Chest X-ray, PA view. Patient: 22 years old, sex M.
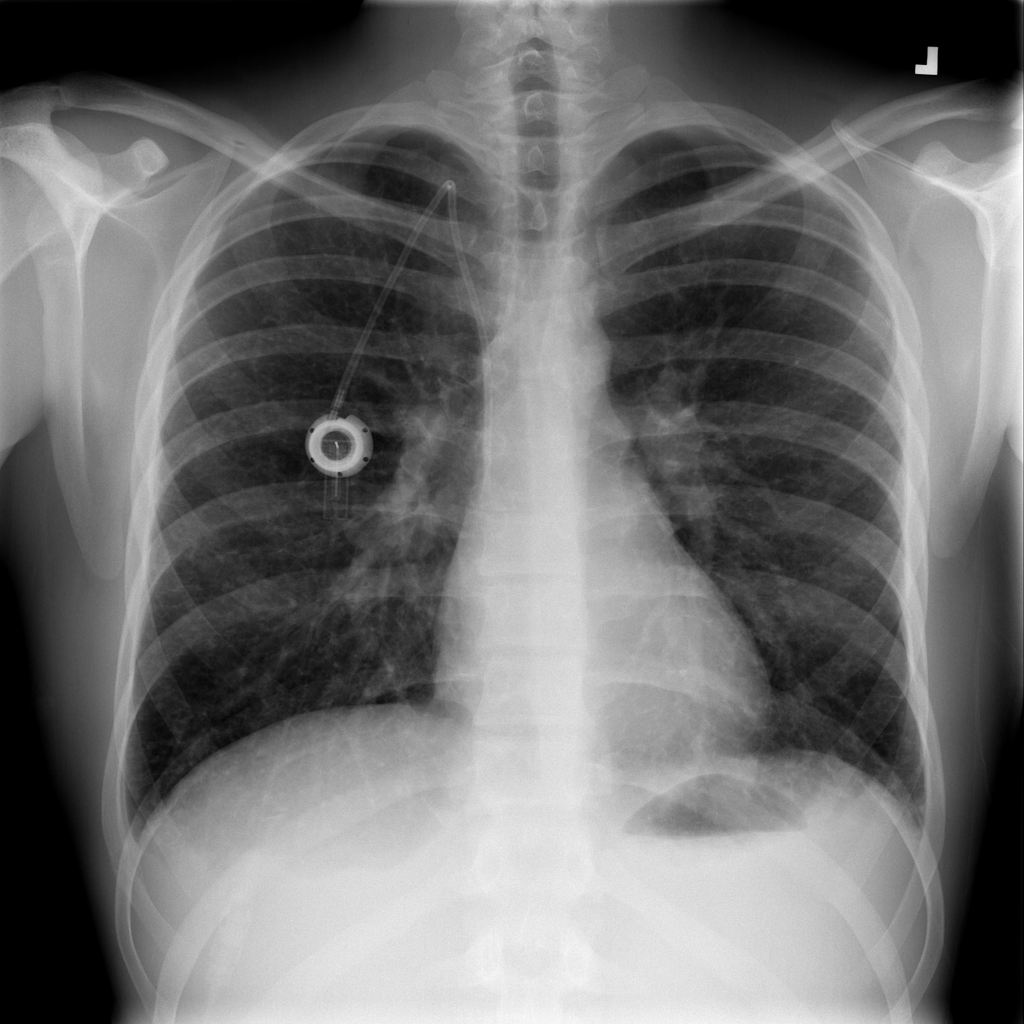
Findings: Nodule